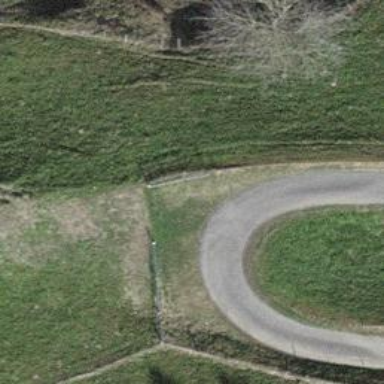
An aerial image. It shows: Well-maintained track road with grade 1 tracktype.